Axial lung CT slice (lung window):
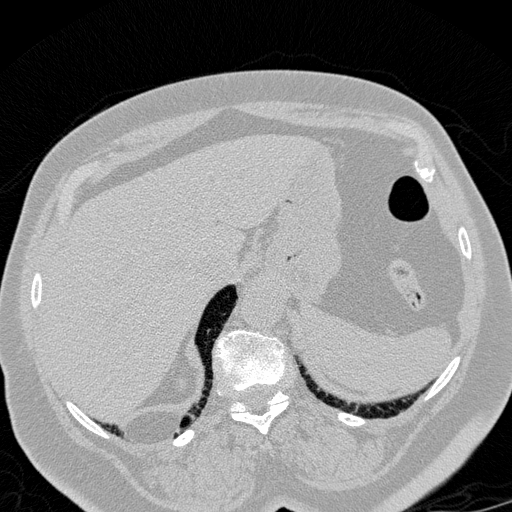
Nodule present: no